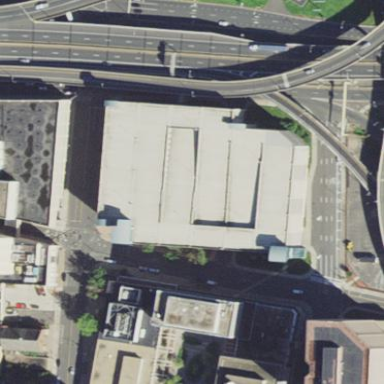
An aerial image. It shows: Multi-storey parking building with paved surface.